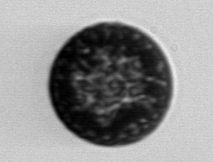
Label: Coscinodiscus